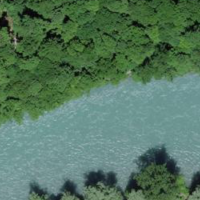
EUNIS habitat code: 15
Species observed at this site:
Fagus sylvatica